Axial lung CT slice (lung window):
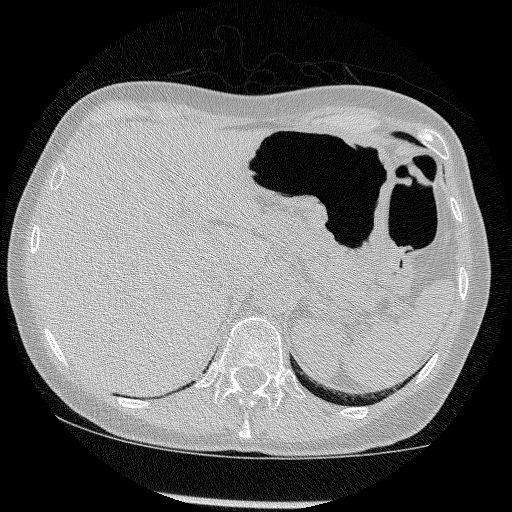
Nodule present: no